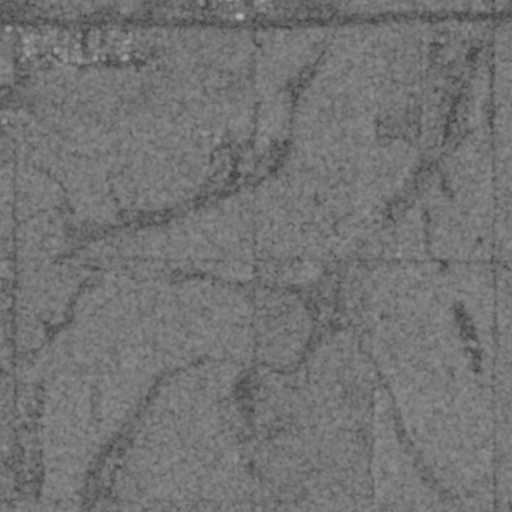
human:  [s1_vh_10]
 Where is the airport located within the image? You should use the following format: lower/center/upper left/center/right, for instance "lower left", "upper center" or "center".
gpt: The airport is located in the left of the image.
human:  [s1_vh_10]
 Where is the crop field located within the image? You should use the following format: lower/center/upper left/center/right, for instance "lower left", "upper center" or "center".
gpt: The crop field is located in the upper left of the image.
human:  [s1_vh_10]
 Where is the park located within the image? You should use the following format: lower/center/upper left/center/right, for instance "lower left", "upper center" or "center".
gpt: The park is located in the upper left of the image.
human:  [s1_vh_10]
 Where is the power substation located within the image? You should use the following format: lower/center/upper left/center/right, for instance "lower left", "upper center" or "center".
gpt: The power substation is located in the upper left of the image.
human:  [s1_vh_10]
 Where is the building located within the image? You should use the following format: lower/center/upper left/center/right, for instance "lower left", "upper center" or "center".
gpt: The building is located in the upper left of the image.
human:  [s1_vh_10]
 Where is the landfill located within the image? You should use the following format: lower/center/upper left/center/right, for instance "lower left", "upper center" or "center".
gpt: There is no landfill in the image.

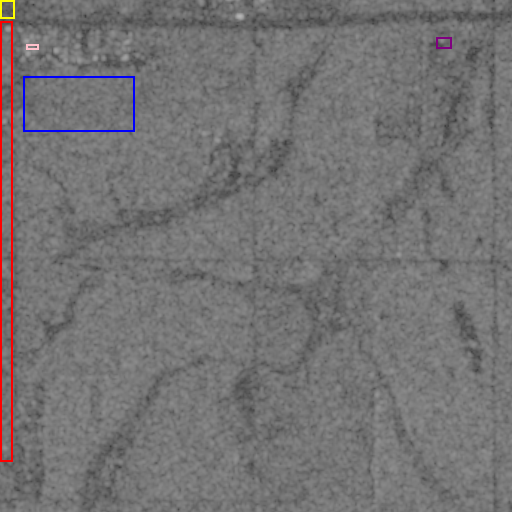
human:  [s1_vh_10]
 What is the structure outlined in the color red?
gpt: The structure outlined in red is an airport.
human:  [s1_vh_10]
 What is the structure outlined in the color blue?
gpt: The structure outlined in blue is a crop field.
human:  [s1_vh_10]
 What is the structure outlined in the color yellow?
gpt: The structure outlined in yellow is a park.
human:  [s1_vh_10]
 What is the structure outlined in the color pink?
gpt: The structure outlined in pink is a power substation.
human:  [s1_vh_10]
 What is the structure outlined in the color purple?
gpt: The structure outlined in purple is a building.
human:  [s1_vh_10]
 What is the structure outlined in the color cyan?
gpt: There is no cyan outline.